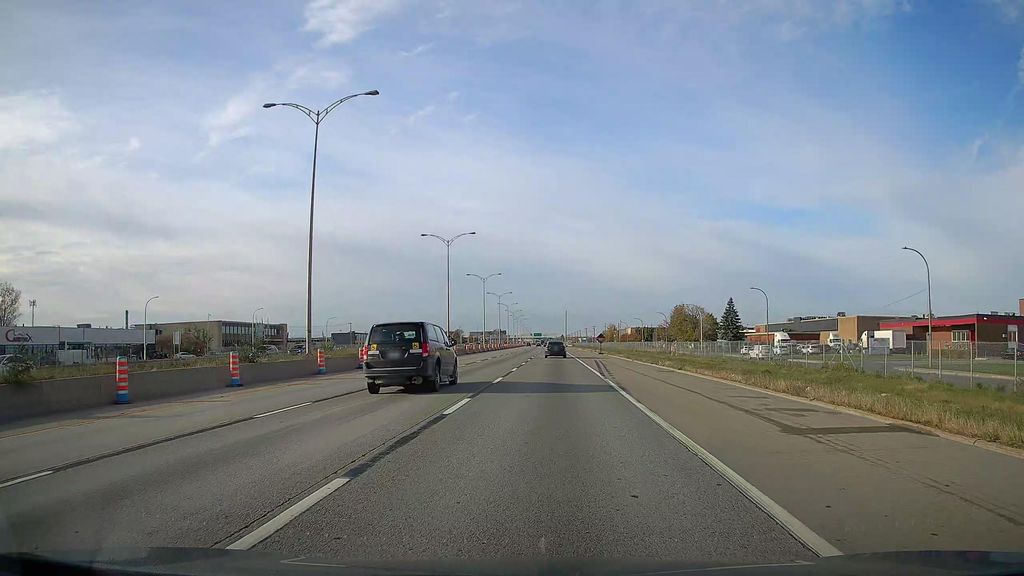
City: montreal